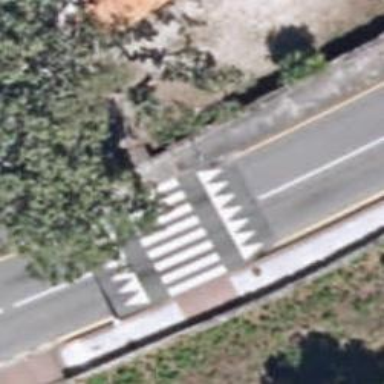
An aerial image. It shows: Marked crossing on the road.